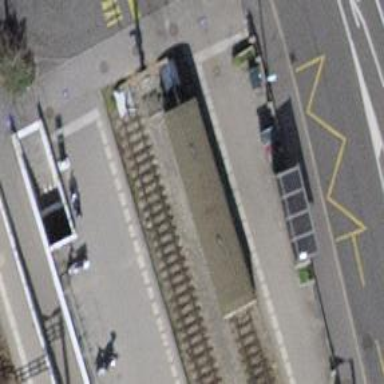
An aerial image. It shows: Stop position for public transport on the railway.